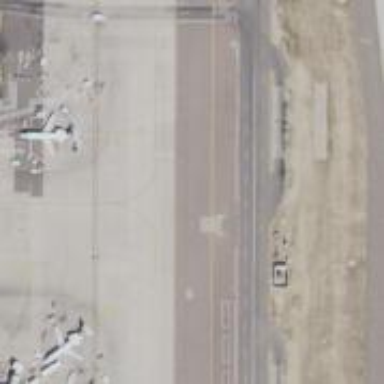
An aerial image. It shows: View of taxiway at the airport.